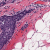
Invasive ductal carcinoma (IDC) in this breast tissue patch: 0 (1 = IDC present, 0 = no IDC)